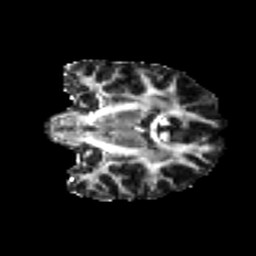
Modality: FA
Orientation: coronal
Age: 31
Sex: female
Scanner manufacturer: ge
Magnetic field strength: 3 T
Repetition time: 7.8 s
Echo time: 0.0606 s